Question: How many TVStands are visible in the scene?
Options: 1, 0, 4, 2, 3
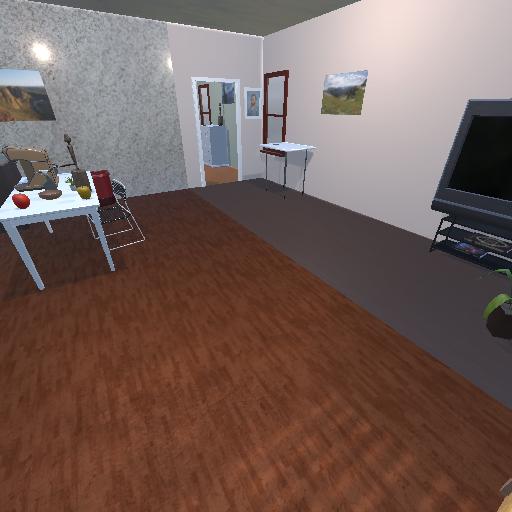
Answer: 1